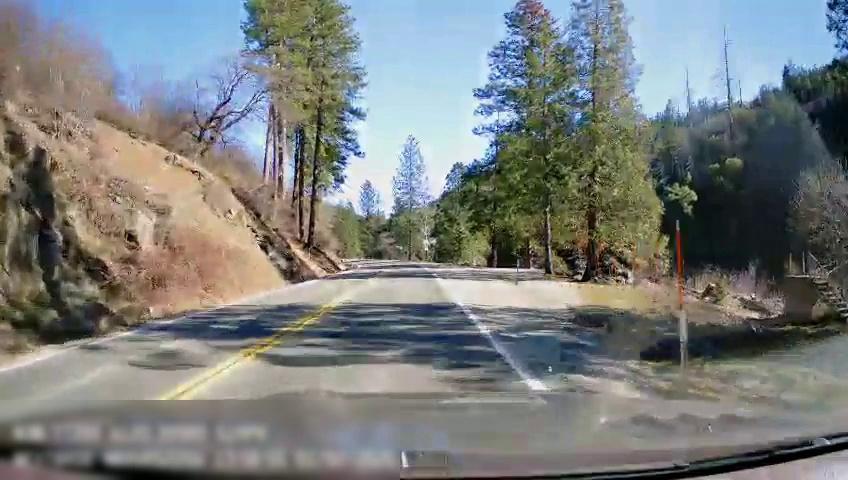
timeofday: Day
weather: Sunny
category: Drivable Space
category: Drivable Space
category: Lanes | Opposite Lane
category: Lanes | Current Lane
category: Lanes | Opposite Lane
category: Lanes | Current Lane